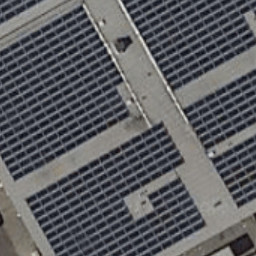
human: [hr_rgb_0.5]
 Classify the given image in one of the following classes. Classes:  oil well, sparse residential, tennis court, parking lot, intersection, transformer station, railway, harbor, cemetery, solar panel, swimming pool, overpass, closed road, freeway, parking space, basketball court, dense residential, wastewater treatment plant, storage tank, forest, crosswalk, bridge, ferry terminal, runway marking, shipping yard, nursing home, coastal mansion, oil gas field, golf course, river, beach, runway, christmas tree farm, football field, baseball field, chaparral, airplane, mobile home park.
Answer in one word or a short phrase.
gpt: solar panel